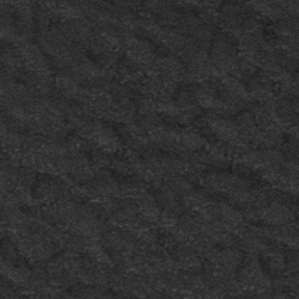
Label: frost